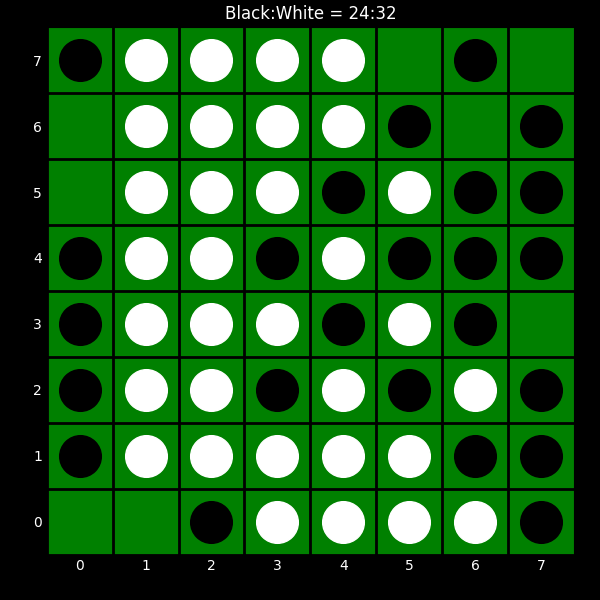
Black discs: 24
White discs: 32